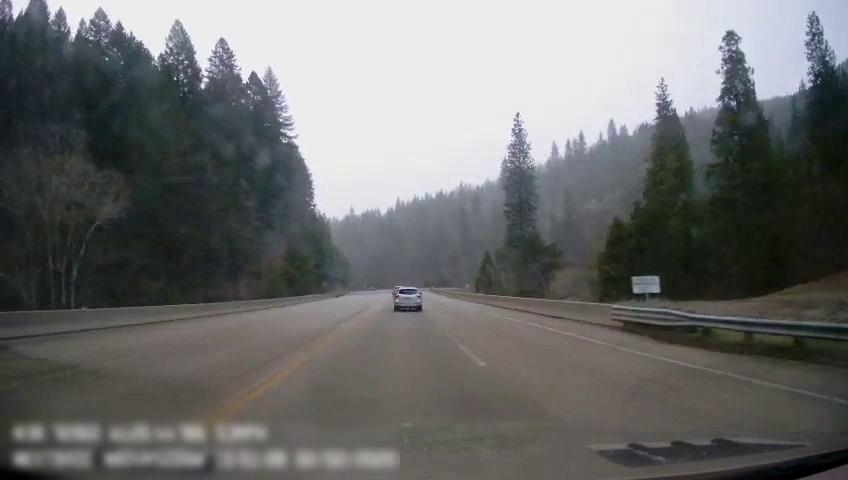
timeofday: Day
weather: Cloudy
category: Drivable Space
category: Vehicles | SUV
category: Vehicles | SUV
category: Lanes | Current Lane
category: Lanes | Opposite Lane
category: Lanes | Current Lane
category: Lanes | Opposite Lane
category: Lanes | Alternate Lane
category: Traffic | Signs